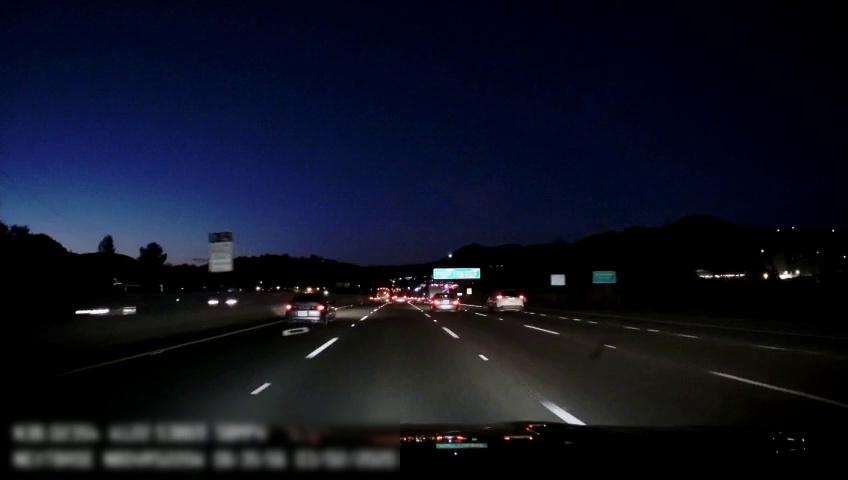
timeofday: Night
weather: Other
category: Drivable Space
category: Vehicles | Bus
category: Vehicles | Car
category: Vehicles | Car
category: Vehicles | Car
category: Vehicles | SUV
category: Vehicles | Car
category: Vehicles | SUV
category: Vehicles | SUV
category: Lanes | Alternate Lane
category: Lanes | Current Lane
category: Lanes | Current Lane
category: Lanes | Alternate Lane
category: Lanes | Alternate Lane
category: Lanes | Alternate Lane
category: Traffic | Signs
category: Traffic | Signs
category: Traffic | Signs
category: Traffic | Signs